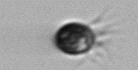
Label: Balanion